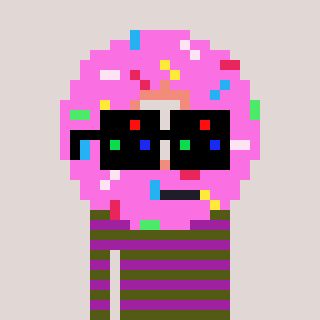
a pixel art character with square black sunglasses, a doughnut-shaped head and a magenta-colored body on a warm background